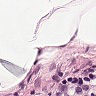
Metastatic tissue present: no